Question: by default pager centered at the center position.
But when I'm providing fixed width size for my columns then the pager position goes to left.
But I want ti to be center align. How can I do that ?
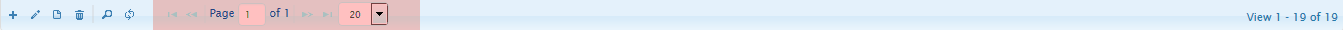
Answer: I suppose that the problem can be fixed by removing 'width' from the left part of the pager. If the pager have for example the name 'mypager' then the 'id' of the left pager is 'mypager_left'. So I suggest you to try the following:
'''
$("#mypager_left").css("width", "");
'''
More details why the width will be set in some situations you can find <URL>.